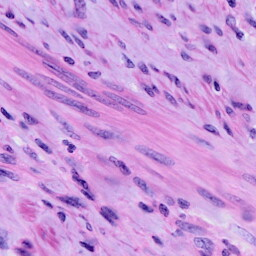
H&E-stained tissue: Cervix